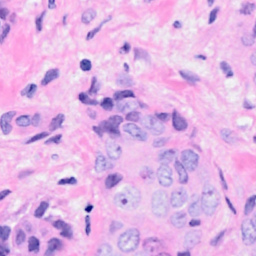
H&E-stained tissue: Breast